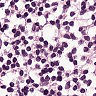
Metastatic tissue present: no